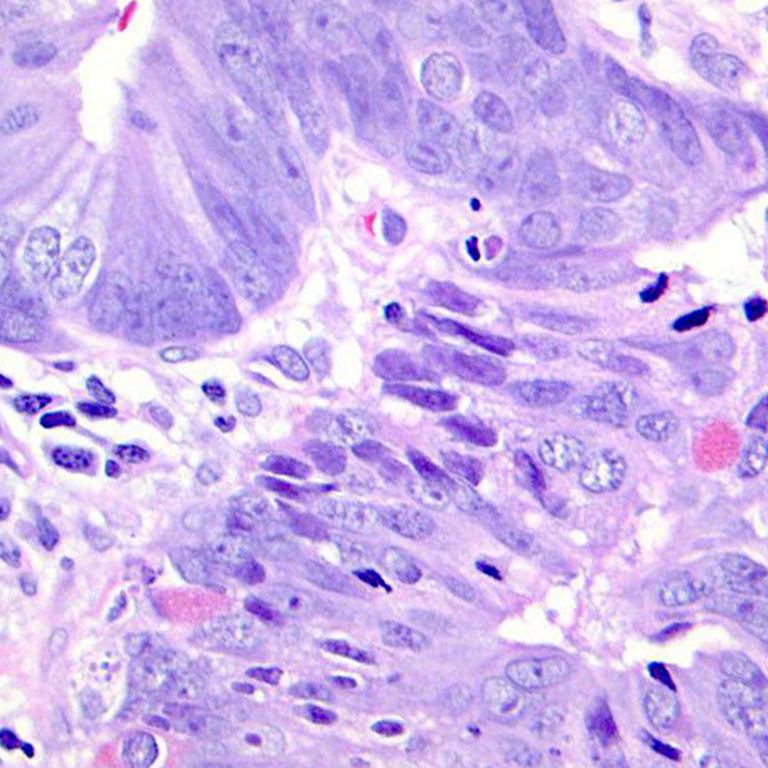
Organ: colon
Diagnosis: adenocarcinomas